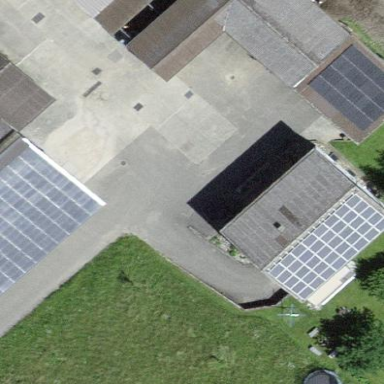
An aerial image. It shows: Farm building.